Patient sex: M
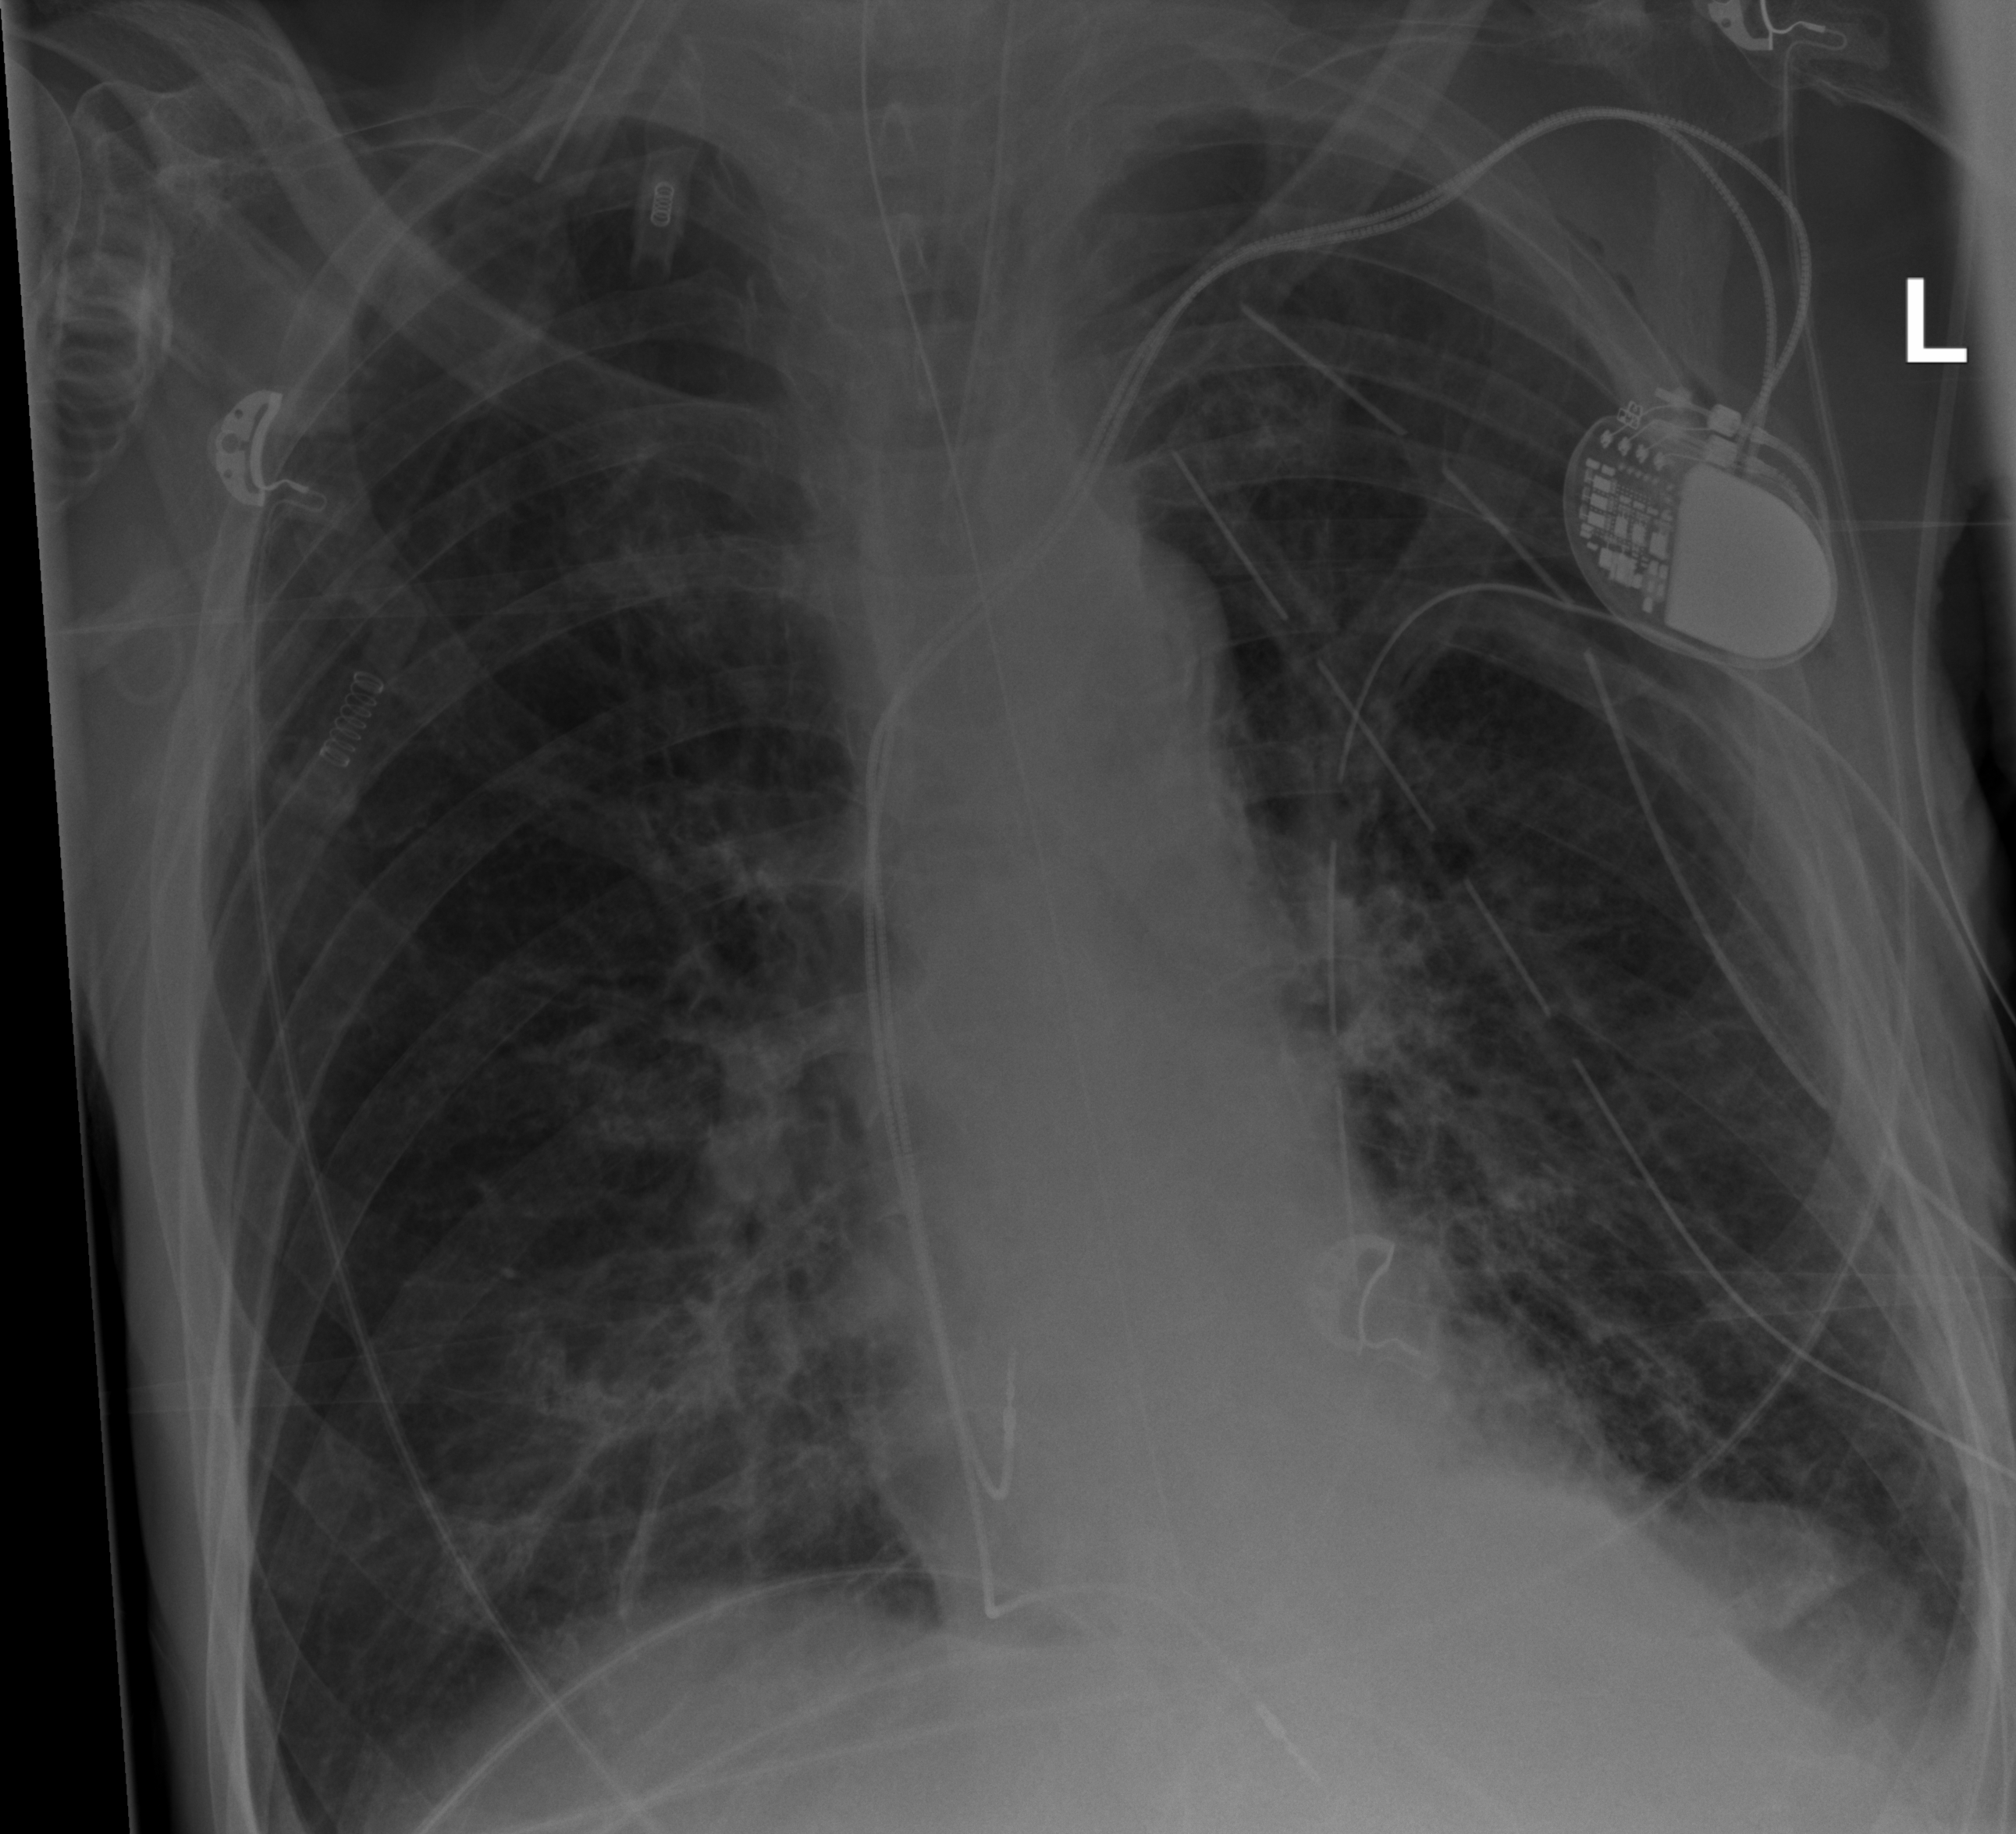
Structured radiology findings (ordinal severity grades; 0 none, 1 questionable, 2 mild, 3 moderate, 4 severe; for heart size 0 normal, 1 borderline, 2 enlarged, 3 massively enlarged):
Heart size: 0
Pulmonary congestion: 0
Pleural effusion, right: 0
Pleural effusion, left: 1
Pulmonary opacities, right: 0
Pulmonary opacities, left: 0
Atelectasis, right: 2
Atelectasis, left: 2